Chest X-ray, PA view. Patient: 58 years old, sex M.
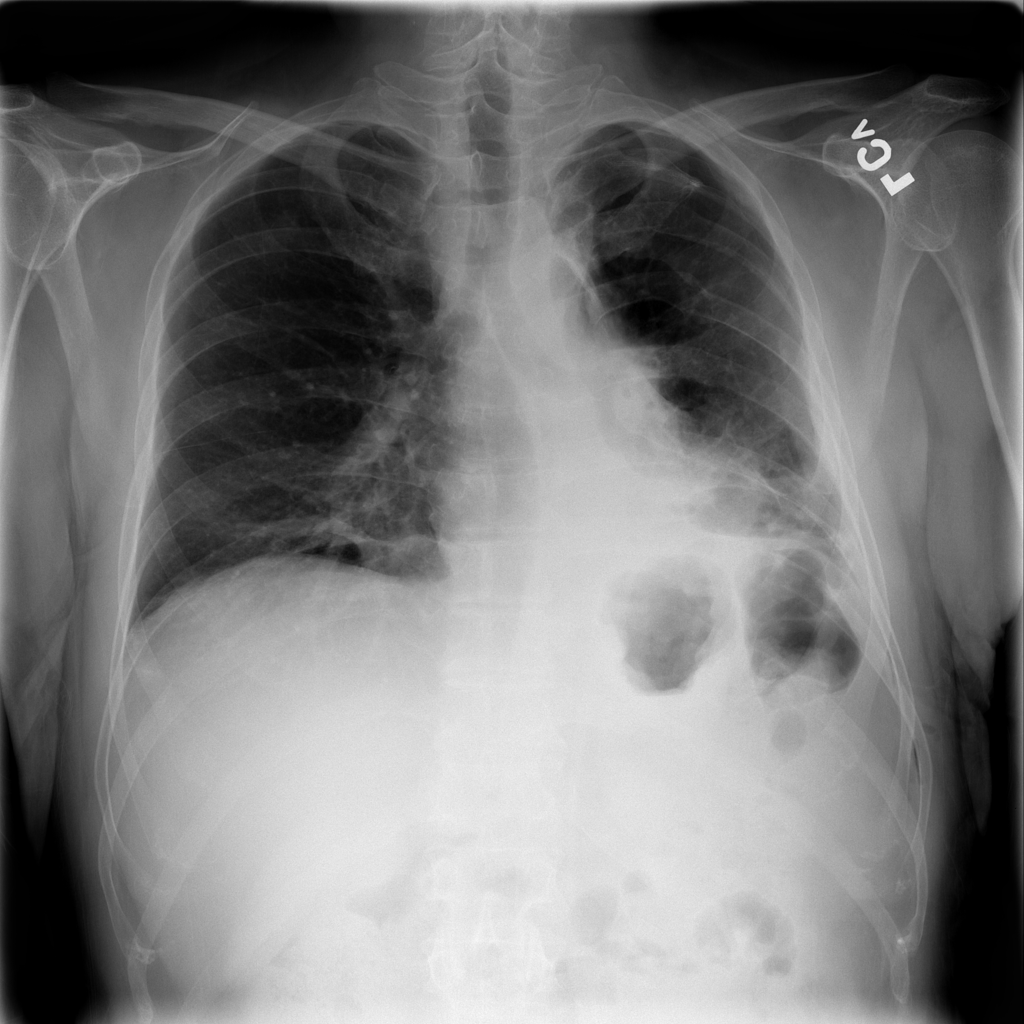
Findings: Atelectasis, Infiltration, Pneumothorax